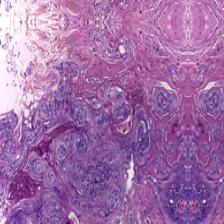
Diagnosis: OSCC